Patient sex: F
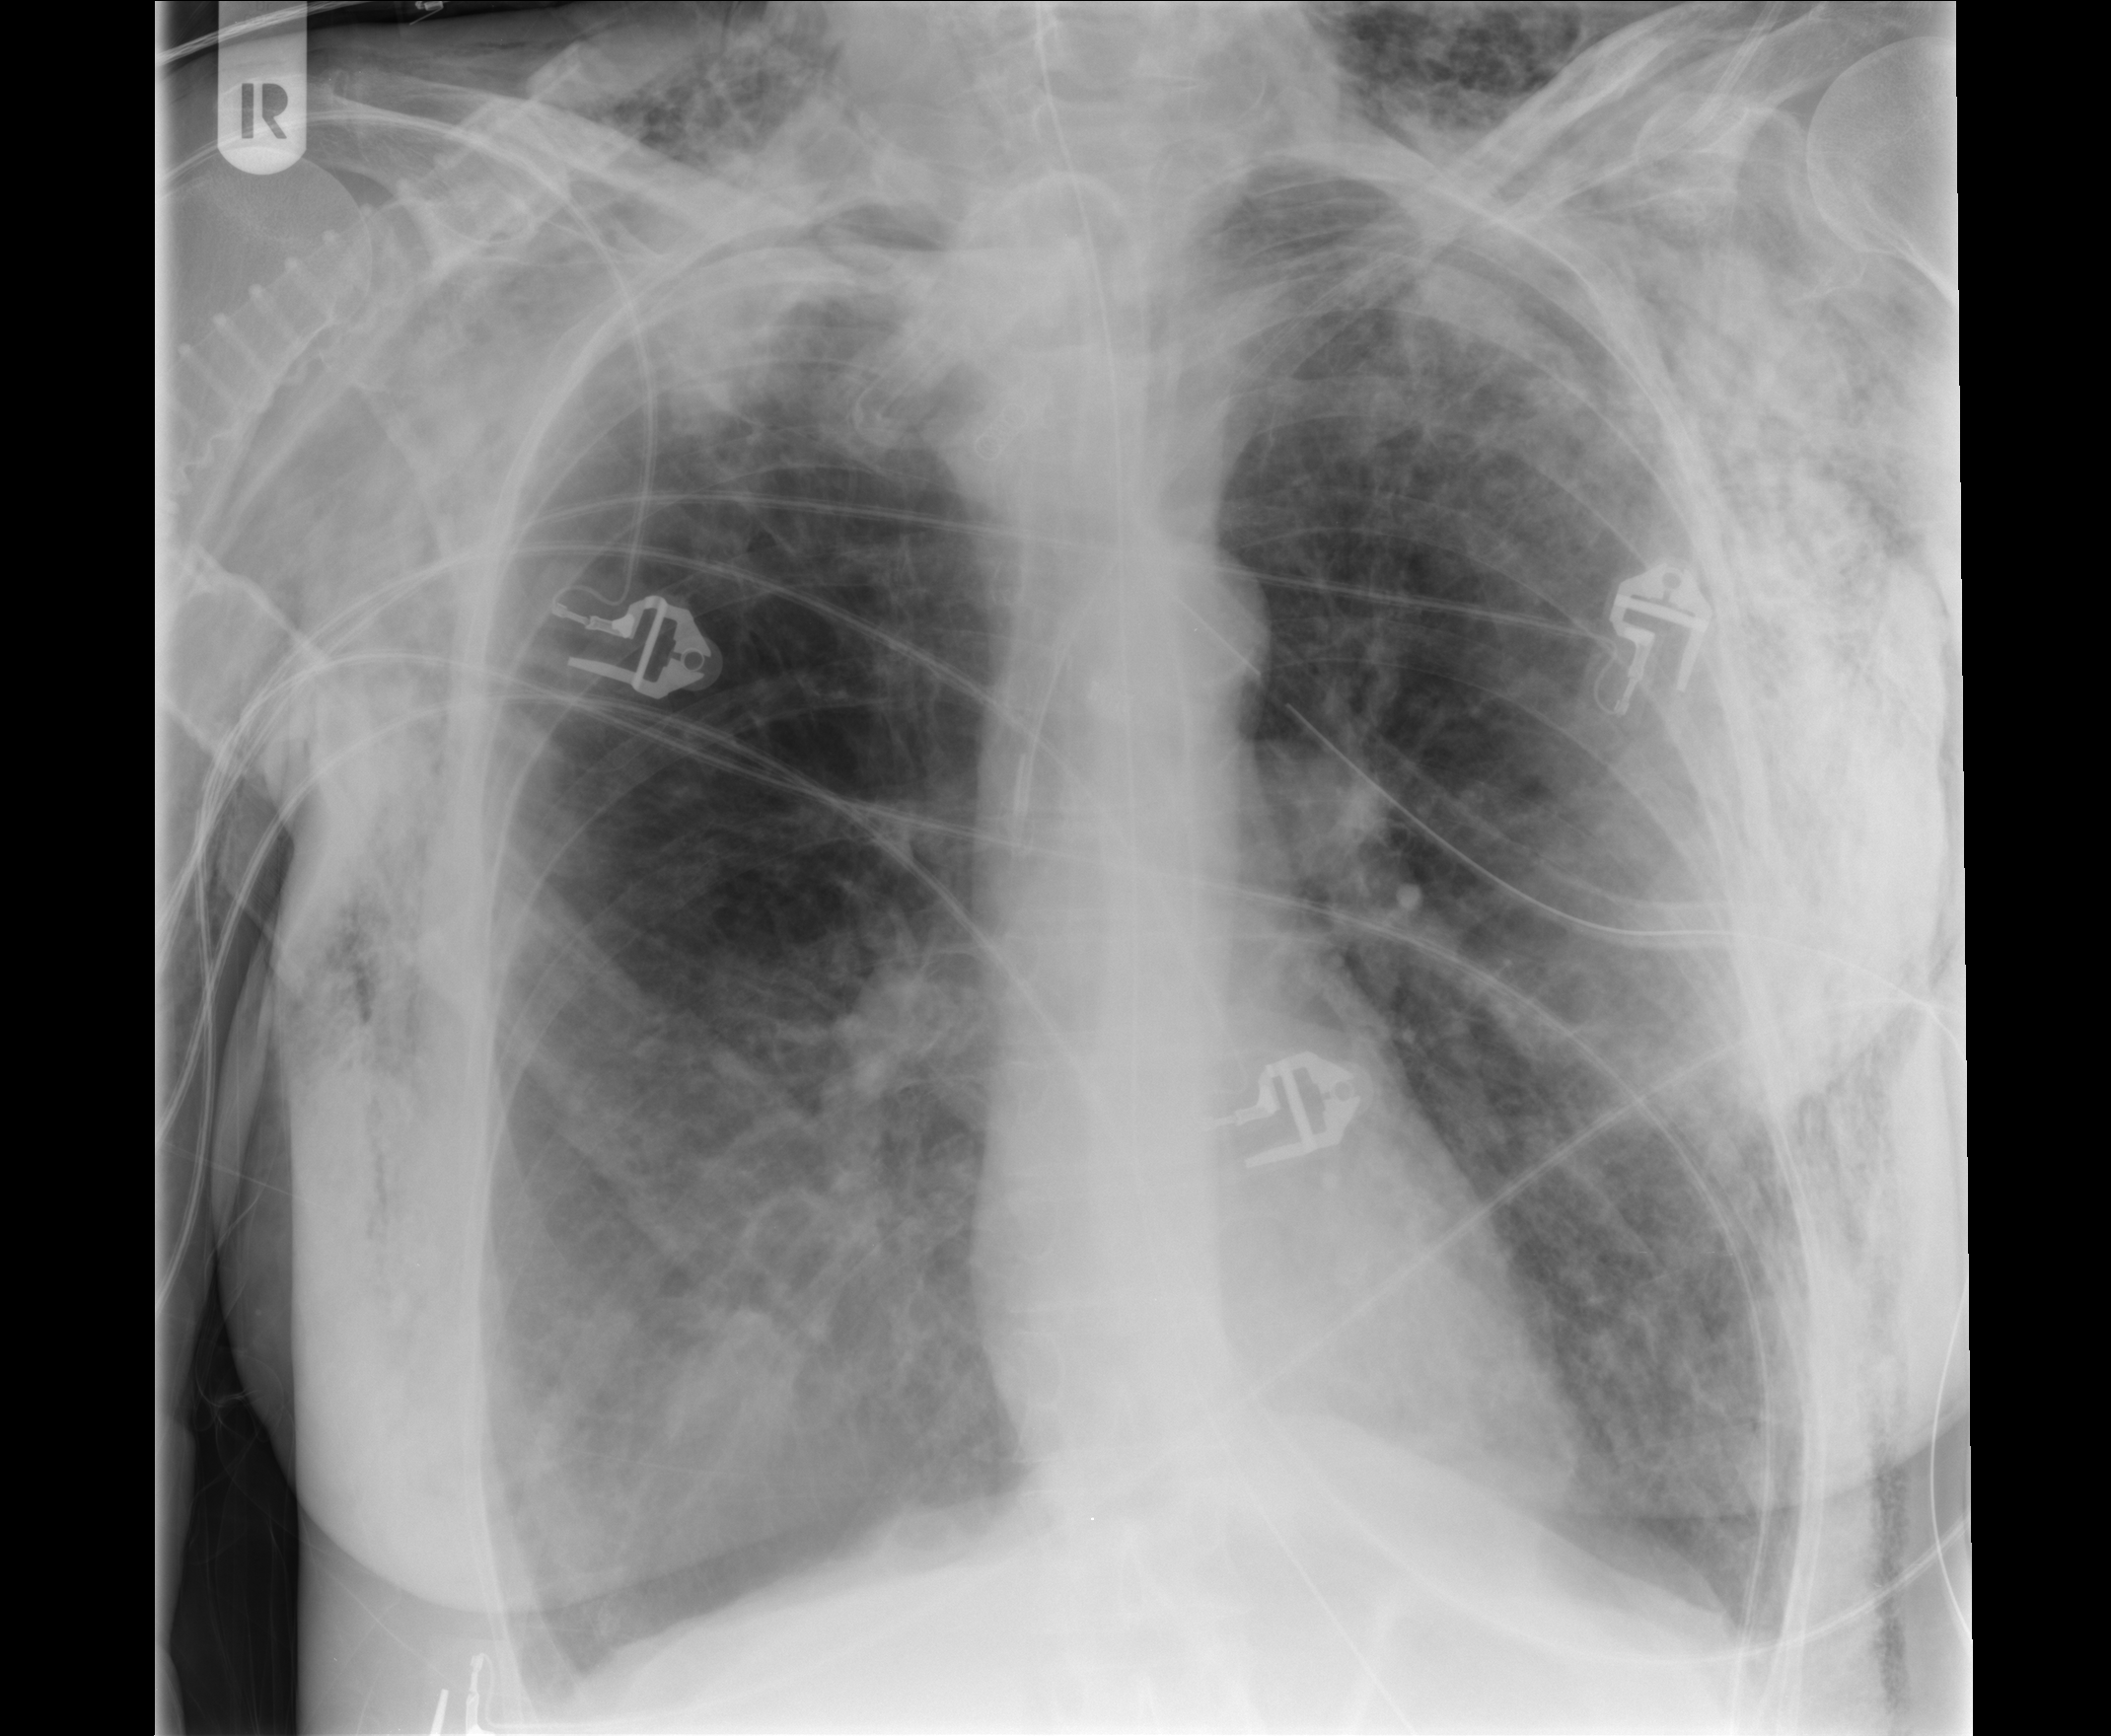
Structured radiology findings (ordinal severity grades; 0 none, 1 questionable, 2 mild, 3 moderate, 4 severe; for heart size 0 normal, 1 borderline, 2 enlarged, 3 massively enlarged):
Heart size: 0
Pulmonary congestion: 2
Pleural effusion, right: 0
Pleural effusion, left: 0
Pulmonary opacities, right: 1
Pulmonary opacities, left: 1
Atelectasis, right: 0
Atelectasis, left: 0